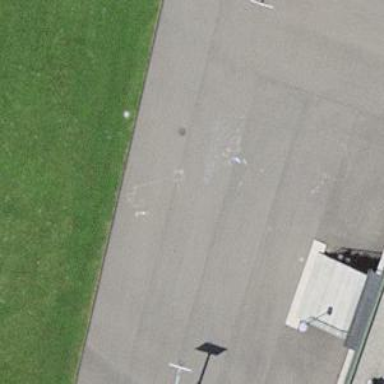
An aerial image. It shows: Basketball court with asphalt surface.